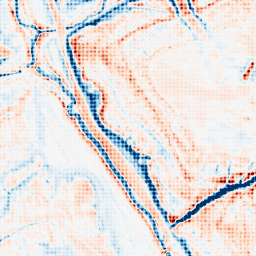
Category: edge_preserving
Decomposition family: anisotropic_diffusion
Decomposition parameters: iterations: 50
kappa: 50
gamma: 0.2
Upsampling method: sinc_blackman
Upsampling parameters: scale: 4
kernel_size: 4
Upsampling scale: 4